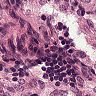
Metastatic tissue present: yes